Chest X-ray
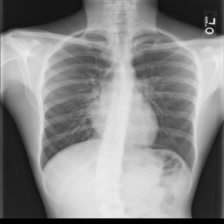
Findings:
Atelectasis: negative
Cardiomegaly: negative
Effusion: negative
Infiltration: negative
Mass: negative
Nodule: negative
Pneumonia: negative
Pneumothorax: negative
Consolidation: negative
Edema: negative
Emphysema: negative
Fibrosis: negative
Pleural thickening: negative
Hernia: negative